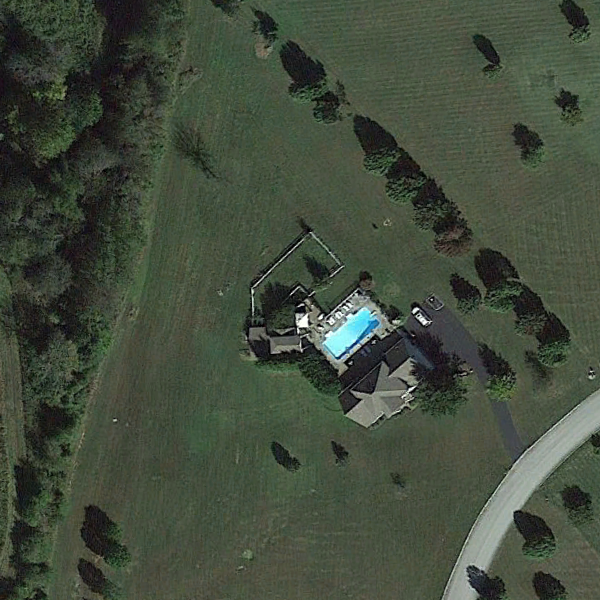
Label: SparseResidential